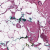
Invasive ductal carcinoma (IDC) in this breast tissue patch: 0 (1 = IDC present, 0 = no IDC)